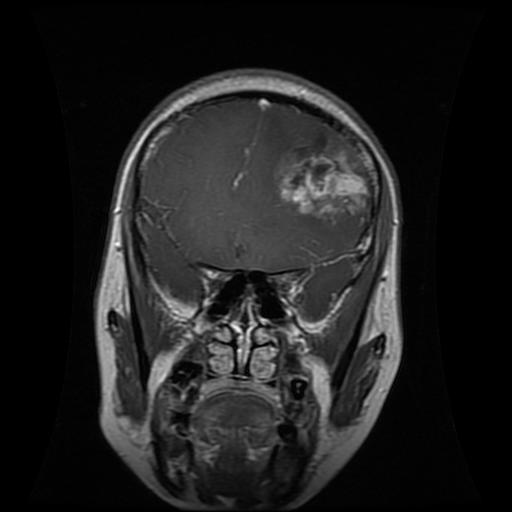
Label: glioma